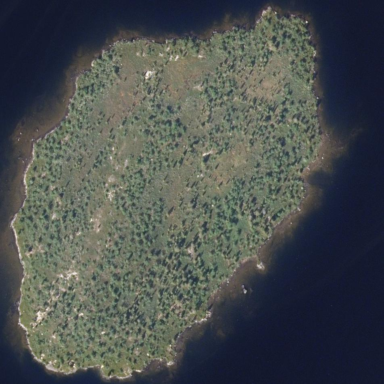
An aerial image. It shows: Islet.